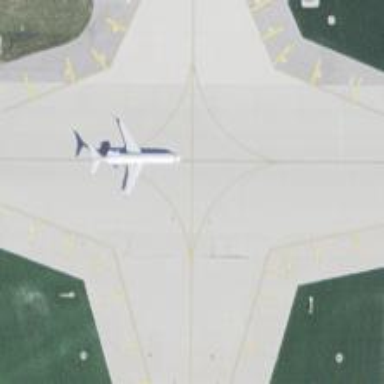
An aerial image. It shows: View of taxiway at the airport.